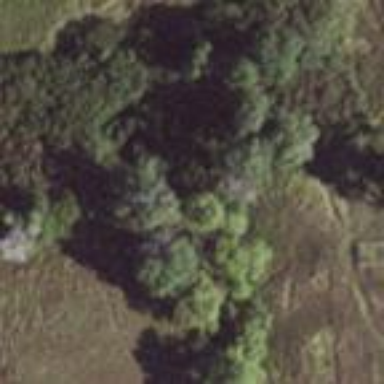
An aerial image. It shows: Forest with mixed leaf types and cycles.